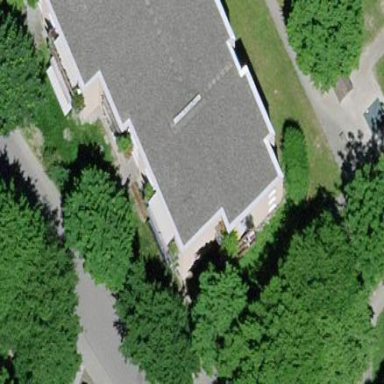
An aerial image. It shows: Residential building.